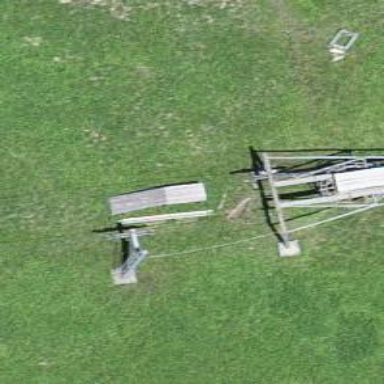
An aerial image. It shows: Pylon for aerialway.